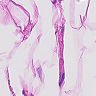
Metastatic tissue present: no